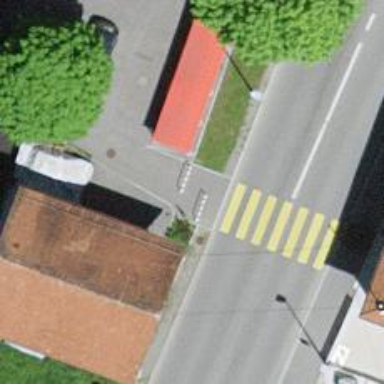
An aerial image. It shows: Double cycle barrier.